Question: I am getting wrong listview data. I am using SAX parsing to get data from Web-service. Service is good, but I don't know where the mistake is?
Here my code:
'''
import java.io.InputStream;
import java.net.URL;
import java.util.ArrayList;
import javax.xml.parsers.SAXParser;
import javax.xml.parsers.SAXParserFactory;
import org.xml.sax.Attributes;
import org.xml.sax.InputSource;
import org.xml.sax.SAXException;
import org.xml.sax.XMLReader;
import org.xml.sax.helpers.DefaultHandler;
import android.app.Activity;
import android.app.ListActivity;
import android.os.Bundle;
import android.view.LayoutInflater;
import android.view.View;
import android.view.ViewGroup;
import android.widget.ArrayAdapter;
import android.widget.BaseAdapter;
import android.widget.TextView;
public class SaxParserDemoActivity extends ListActivity {
/** Called when the activity is first created. */
ArrayList<String> al_sno=new ArrayList<String>();
ArrayList<String> al_sname=new ArrayList<String>();
ArrayList<String> al_sclass=new ArrayList<String>();
ArrayList<String> al_sphno=new ArrayList<String>();
ArrayList<String> al_semail=new ArrayList<String>();
SAXParserFactory spf;
SAXParser sp;
XMLReader xr;
@Override
public void onCreate(Bundle savedInstanceState) {
super.onCreate(savedInstanceState);
try{
spf=SAXParserFactory.newInstance();
sp=spf.newSAXParser();
xr=sp.getXMLReader();
URL sourceUrl = new URL(
"http://xxxxxxxxxxxxxxxxxxx");
MyHandler mh=new MyHandler();
xr.setContentHandler(mh);
xr.parse(new InputSource(sourceUrl.openStream()));
//.getWindow().setFeatureInt(Window.FEATURE_CUSTOM_TITLE, R.layout.main);
setListAdapter(new MyAdapter());
}
catch(Exception e){}
setListAdapter(new MyAdapter());
}
class MyAdapter extends BaseAdapter{
@Override
public int getCount() {
// TODO Auto-generated method stub
return al_sclass.size();
}
@Override
public Object getItem(int arg0) {
// TODO Auto-generated method stub
return arg0;
}
@Override
public long getItemId(int arg0) {
// TODO Auto-generated method stub
return arg0;
}
@Override
public View getView(int arg0, View arg1, ViewGroup arg2) {
LayoutInflater li=(LayoutInflater)getSystemService(LAYOUT_INFLATER_SERVICE);
View v=li.inflate(R.layout.second, null);
TextView tv1=(TextView)v.findViewById(R.id.text1);
tv1.setText(al_sno.get(arg0));
TextView tv2=(TextView)v.findViewById(R.id.text2);
tv2.setText(al_sname.get(arg0));
return v;
}
}
class MyHandler extends DefaultHandler{
boolean is_sno=false;
boolean is_sname=false;
@Override
public void startDocument() throws SAXException {
// TODO Auto-generated method stub
super.startDocument();
}
@Override
public void startElement(String uri, String localName, String name,
Attributes attributes) throws SAXException {
super.startElement(uri, localName, name, attributes);
if(localName.equals("ID")){
is_sno=true;
}
else if(localName.equals("Name")){
is_sname=true;
}
}
@Override
public void characters(char[] ch, int start, int length)
throws SAXException {
// TODO Auto-generated method stub
super.characters(ch, start, length);
if(is_sno){
al_sno.add(new String(ch,start,length));
}
else if(is_sname){
al_sname.add(new String(ch,start,length));
}
}
@Override
public void endElement(String uri, String localName, String name)
throws SAXException {
// TODO Auto-generated method stub
super.endElement(uri, localName, name);
if(localName.equals("ID")){
is_sno=false;
}
else if(localName.equals("Name")){
is_sname=false;
}
}
@Override
public void endDocument() throws SAXException {
// TODO Auto-generated method stub
super.endDocument();
}
}
}
'''
My output screen:
.
You can see here "Alabama A&M" is splitting into 3 rows.
My logcat is
'''
11-27 11:56:15.516: D/PhoneWindow(429): couldn't save which view has focus because the focused view com.android.internal.policy.impl.PhoneWindow$DecorView@40549d60 has no id.
11-27 11:56:15.976: D/dalvikvm(429): GC_CONCURRENT freed 218K, 50% free 2958K/5831K, external 1064K/1413K, paused 17ms+4ms
11-27 11:56:17.876: V/tea(429): Air Force
11-27 11:56:17.929: V/tea(429): Akron
11-27 11:56:17.946: V/tea(429): Alabama
11-27 11:56:17.986: V/tea(429): Alabama A
11-27 11:56:17.996: V/tea(429): &
11-27 11:56:18.036: V/tea(429): M
11-27 11:56:18.046: V/tea(429): Alabama State
11-27 11:56:18.066: V/tea(429): Albany
11-27 11:56:18.156: V/tea(429): Air Force
11-27 11:56:18.166: V/tea(429): Akron
11-27 11:56:18.196: V/tea(429): Alabama
11-27 11:56:18.229: V/tea(429): Alabama A
11-27 11:56:18.246: V/tea(429): &
11-27 11:56:18.274: V/tea(429): M
11-27 11:56:18.286: V/tea(429): Alabama State
11-27 11:56:18.326: V/tea(429): Albany
11-27 11:56:18.376: V/tea(429): Air Force
11-27 11:56:18.396: V/tea(429): Akron
11-27 11:56:18.426: V/tea(429): Alabama
11-27 11:56:18.456: V/tea(429): Alabama A
11-27 11:56:18.467: V/tea(429): &
11-27 11:56:18.504: V/tea(429): M
11-27 11:56:18.526: V/tea(429): Alabama State
11-27 11:56:18.636: V/tea(429): Albany
11-27 11:56:18.756: D/dalvikvm(429): GC_CONCURRENT freed 173K, 48% free 3188K/6023K, external 1056K/1413K, paused 19ms+6ms
11-27 11:56:19.097: I/ActivityManager(60): Displayed com.ei.s/.Teamlist: +3s566ms
'''
My XML Data is...
'''
<Table diffgr:id="Table2" msdata:rowOrder="1">
<ID>47</ID>
<Name>Akron</Name>
</Table>
<Table diffgr:id="Table3" msdata:rowOrder="2">
<ID>73</ID>
<Name>Alabama</Name>
</Table>
<Table diffgr:id="Table4" msdata:rowOrder="3">
<ID>356</ID>
<Name>Alabama A&M</Name>
</Table>
<Table diffgr:id="Table5" msdata:rowOrder="4">
<ID>187</ID>
<Name>Alabama State</Name>
</Table>
'''
I am getting correct data in WEB-Service but not in Android app. Please help me that where I am making mistake here?
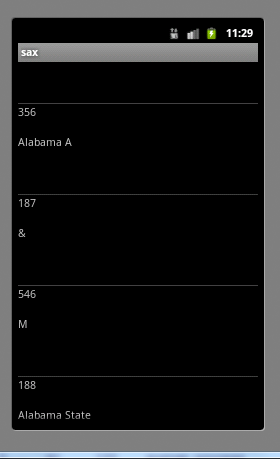
Answer: The code below(modifying your 'MyHandler' class) should keep your node text together:
'''
// a field in the MyHandler class:
boolean mIsSegment = false;
// ...
@Override
public void characters(char[] ch, int start, int length)
throws SAXException {
// TODO Auto-generated method stub
super.characters(ch, start, length);
if (is_sno) {
al_sno.add(new String(ch, start, length));
} else if (is_sname) {
if (!mIsSegment) {
al_sname.add(new String(ch, start, length));
} else {
al_sname.set(al_sname.size() - 1,
al_sname.get(al_sname.size() - 1)
+ new String(ch, start, length));
}
mIsSegment = true;
}
}
@Override
public void endElement(String uri, String localName, String name)
throws SAXException {
// TODO Auto-generated method stub
super.endElement(uri, localName, name);
if (localName.equals("ID")) {
is_sno = false;
} else if (localName.equals("Name")) {
is_sname = false;
mIsSegment = false;
}
}
// ...
'''
The 'SAXParser' is breaking the name text in multiple pieces and you're adding each of this pieces as a single item in the list. Check <URL>.